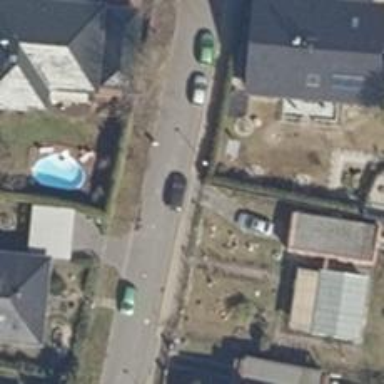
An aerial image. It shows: Sidewalk along the footway.